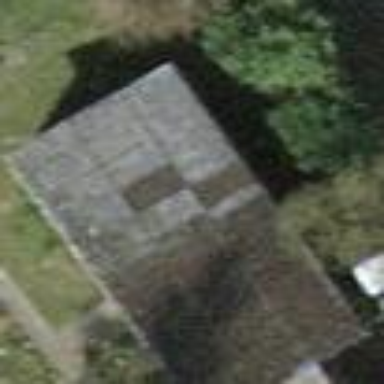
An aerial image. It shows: Shed.